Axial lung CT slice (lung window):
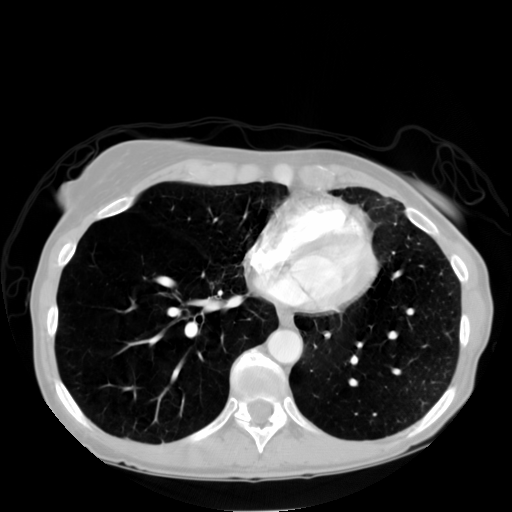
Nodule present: no